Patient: sex F, age 51
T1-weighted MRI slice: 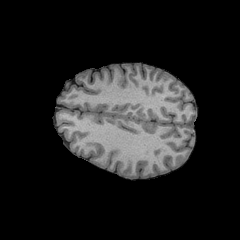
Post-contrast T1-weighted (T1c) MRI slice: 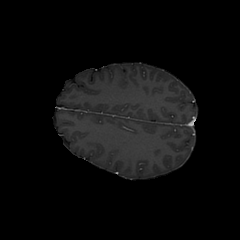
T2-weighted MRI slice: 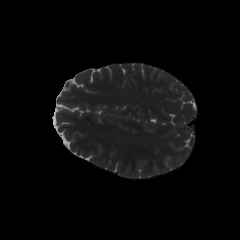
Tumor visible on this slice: no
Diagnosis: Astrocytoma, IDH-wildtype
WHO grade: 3